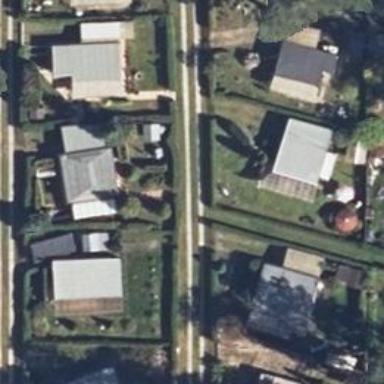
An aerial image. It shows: Footway covered with grass.